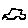
Label: car